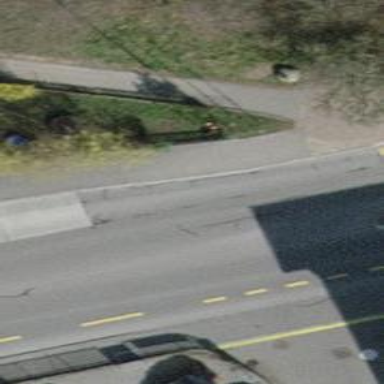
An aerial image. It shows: Tertiary road with asphalt surface. There is cycle lane on the left side of the road.